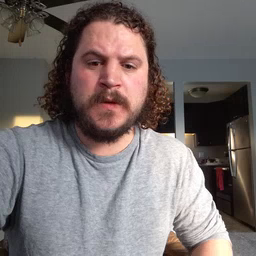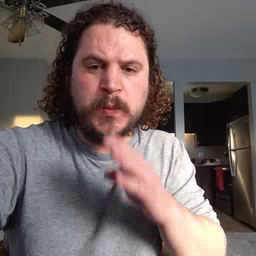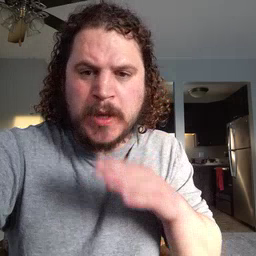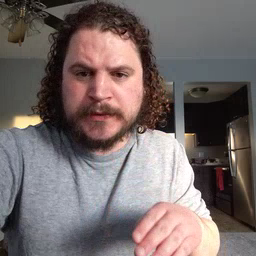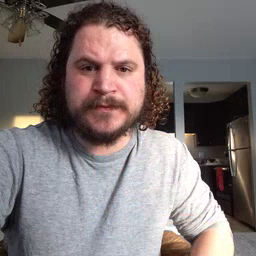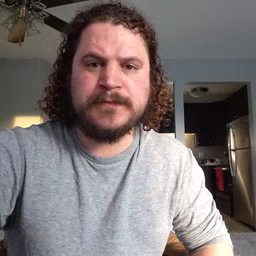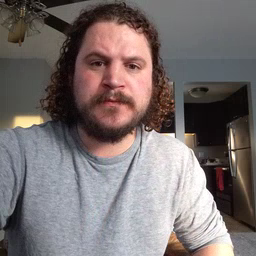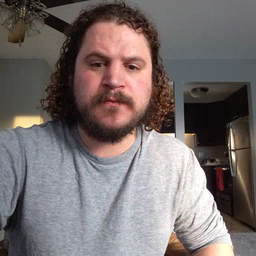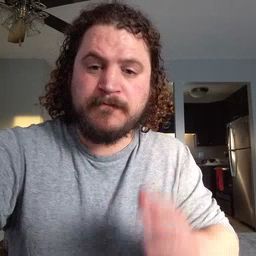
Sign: quiet